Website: home-depot
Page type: billing-address
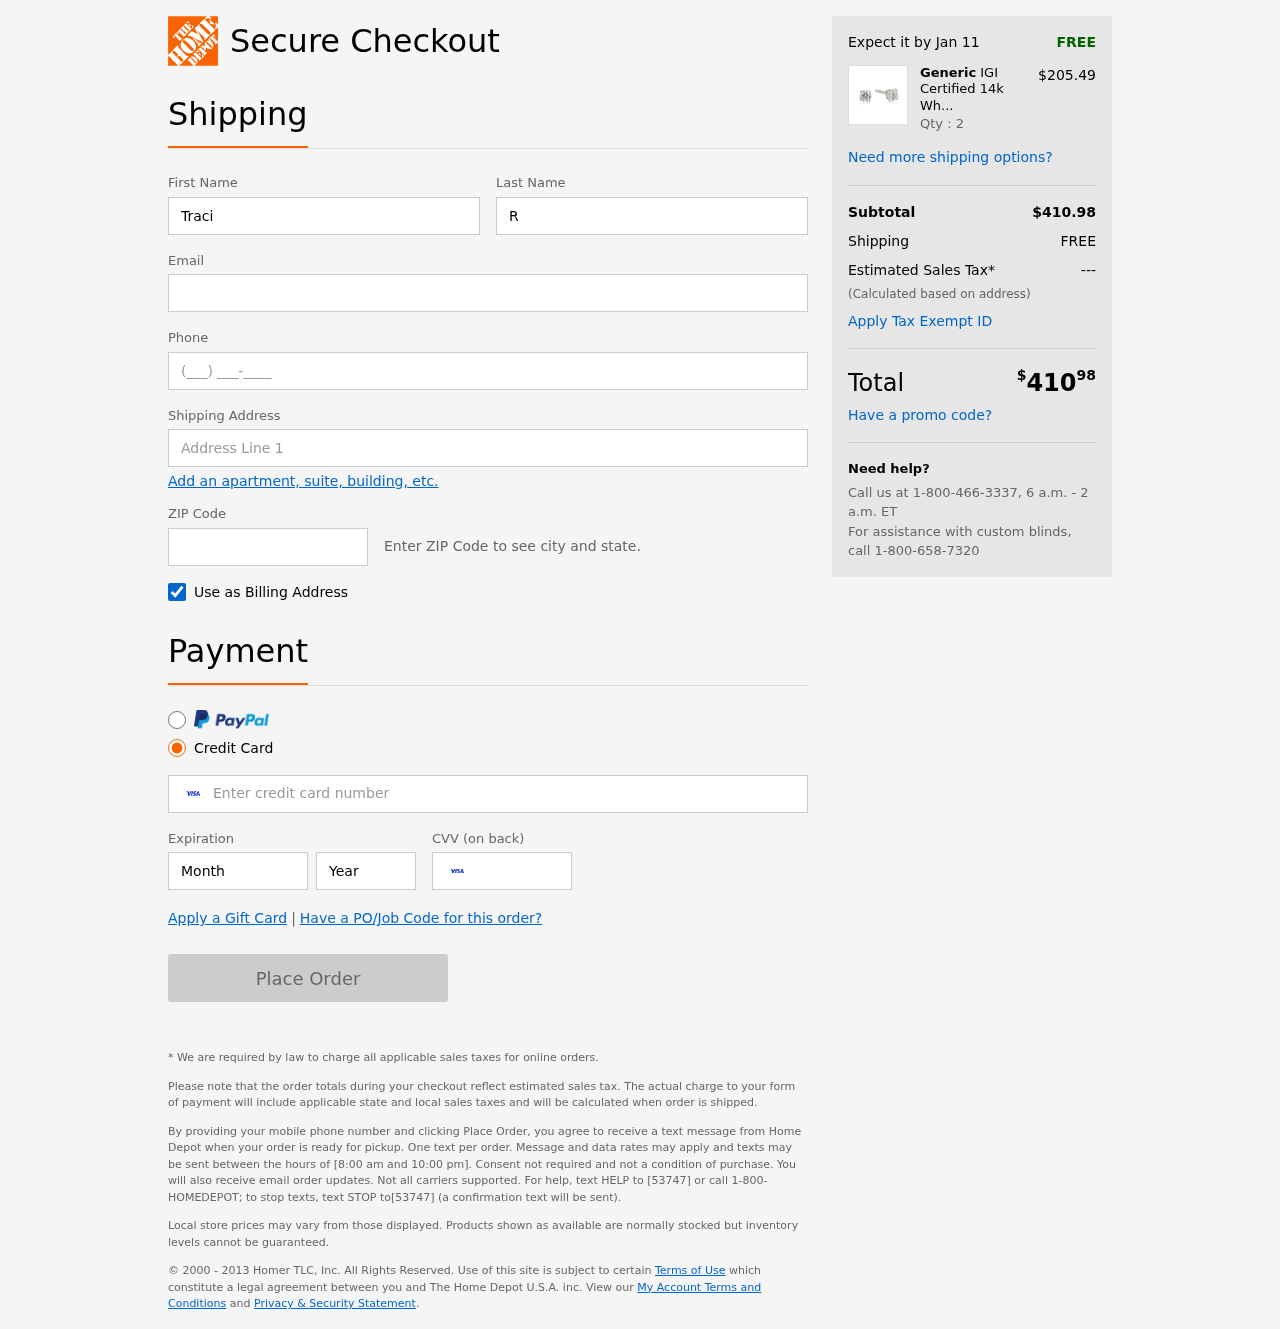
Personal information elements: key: PII_FIRSTNAME
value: Traci
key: PII_LASTNAME
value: Reeves
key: PII_EMAIL
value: traci.reeves@hotmail.com
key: PII_PHONE
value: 3748628115
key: PII_STREET
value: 7003 Alyssa Mission
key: PII_POSTCODE
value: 46483
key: PII_CARD_NUMBER
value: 4749 2513 0473 1695
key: PII_CARD_EXPIRY_MONTH
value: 02
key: PII_CARD_CVV
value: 481
Product elements: key: PRODUCT1_BRAND
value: Generic
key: PRODUCT1_NAME
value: IGI Certified 14k White Gold Round-Cut Diamond Studs (1/4 cttw, H-I Color, I1 Clarity)
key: PRODUCT1_PRICE
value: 205.49
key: PRODUCT1_QUANTITY
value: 2
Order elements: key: ORDER_DELIVERY_DATE
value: Jan 11
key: ORDER_SUBTOTAL
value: $410.98
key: ORDER_SHIPPING_COST
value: FREE
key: ORDER_TAX
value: ---
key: ORDER_TOTAL2
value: $41098